Question: I am converting from the following format:
'''
const int four_bytes_per_float = 4;
const int eight_bits_per_byte = 8;
_stereoGraphStreamFormat.mFormatID = kAudioFormatLinearPCM;
_stereoGraphStreamFormat.mFormatFlags = kAudioFormatFlagsNativeFloatPacked | kAudioFormatFlagIsNonInterleaved;
_stereoGraphStreamFormat.mBytesPerPacket = four_bytes_per_float;
_stereoGraphStreamFormat.mFramesPerPacket = 1;
_stereoGraphStreamFormat.mBytesPerFrame = four_bytes_per_float;
_stereoGraphStreamFormat.mChannelsPerFrame = 2;
_stereoGraphStreamFormat.mBitsPerChannel = eight_bits_per_byte * four_bytes_per_float;
_stereoGraphStreamFormat.mSampleRate = 44100;
'''
to the following format:
'''
interleavedAudioDescription.mFormatID = kAudioFormatLinearPCM;
interleavedAudioDescription.mFormatFlags = kAudioFormatFlagIsSignedInteger;
interleavedAudioDescription.mChannelsPerFrame = 2;
interleavedAudioDescription.mBytesPerPacket = sizeof(SInt16)*interleavedAudioDescription.mChannelsPerFrame;
interleavedAudioDescription.mFramesPerPacket = 1;
interleavedAudioDescription.mBytesPerFrame = sizeof(SInt16)*interleavedAudioDescription.mChannelsPerFrame;
interleavedAudioDescription.mBitsPerChannel = 8 * sizeof(SInt16);
interleavedAudioDescription.mSampleRate = 44100;
'''
Using the following code:
'''
int32_t availableBytes = 0;
void* tailL = TPCircularBufferTail(inputBufferL(), &availableBytes);
void* tailR = TPCircularBufferTail(inputBufferR(), &availableBytes);
// If we have no data in the buffer, we simply return
if (availableBytes <= 0)
{
return;
}
// ========== Non-Interleaved to Interleaved (Plus Samplerate Conversion) =========
// Get the number of frames available
UInt32 frames = availableBytes / this->mInputFormat.mBytesPerFrame;
pcmOutputBuffer->mBuffers[0].mDataByteSize = frames * interleavedAudioDescription.mBytesPerFrame;
struct complexInputDataProc_t data = (struct complexInputDataProc_t) { .self = this, .sourceL = tailL, .sourceR = tailR, .byteLength = availableBytes };
// Do the conversion
OSStatus result = AudioConverterFillComplexBuffer(interleavedAudioConverter,
complexInputDataProc,
&data,
&frames,
pcmOutputBuffer,
NULL);
// Tell the buffers how much data we consumed during the conversion so that it can be removed
TPCircularBufferConsume(inputBufferL(), availableBytes);
TPCircularBufferConsume(inputBufferR(), availableBytes);
// ========== Buffering Of Interleaved Samples =========
// If we got converted frames back from the converter, we want to add it to a separate buffer
if (frames > 0)
{
// Make sure we have enough space in the buffer to store the new data
TPCircularBufferHead(&pcmCircularBuffer, &availableBytes);
if (availableBytes > pcmOutputBuffer->mBuffers[0].mDataByteSize)
{
// Add the newly converted data to the buffer
TPCircularBufferProduceBytes(&pcmCircularBuffer, pcmOutputBuffer->mBuffers[0].mData, frames * interleavedAudioDescription.mBytesPerFrame);
}
else
{
printf("No Space in Buffer
");
}
}
'''
However I am getting the following output:

It should be a perfect sine wave, however as you can see it is not.
I have been working on this for days now and just can't seem to find where it is going wrong.
Can anyone see something that I might be missing?
Buffer initialisation:
'''
TPCircularBuffer pcmCircularBuffer;
static SInt16 pcmOutputBuf[BUFFER_SIZE];
pcmOutputBuffer = (AudioBufferList*)malloc(sizeof(AudioBufferList));
pcmOutputBuffer->mNumberBuffers = 1;
pcmOutputBuffer->mBuffers[0].mNumberChannels = 2;
pcmOutputBuffer->mBuffers[0].mData = pcmOutputBuf;
TPCircularBufferInit(&pcmCircularBuffer, BUFFER_SIZE);
'''
Complex input data proc:
'''
static OSStatus complexInputDataProc(AudioConverterRef inAudioConverter,
UInt32 *ioNumberDataPackets,
AudioBufferList *ioData,
AudioStreamPacketDescription **outDataPacketDescription,
void *inUserData) {
struct complexInputDataProc_t *arg = (struct complexInputDataProc_t*)inUserData;
BroadcastingServices::MP3Encoder *self = (BroadcastingServices::MP3Encoder*)arg->self;
if ( arg->byteLength <= 0 )
{
*ioNumberDataPackets = 0;
return 100; //kNoMoreDataErr;
}
UInt32 framesAvailable = arg->byteLength / self->interleavedAudioDescription.mBytesPerFrame;
if (*ioNumberDataPackets > framesAvailable)
{
*ioNumberDataPackets = framesAvailable;
}
ioData->mBuffers[0].mData = arg->sourceL;
ioData->mBuffers[0].mDataByteSize = arg->byteLength;
ioData->mBuffers[1].mData = arg->sourceR;
ioData->mBuffers[1].mDataByteSize = arg->byteLength;
arg->byteLength = 0;
return noErr;
'''
}
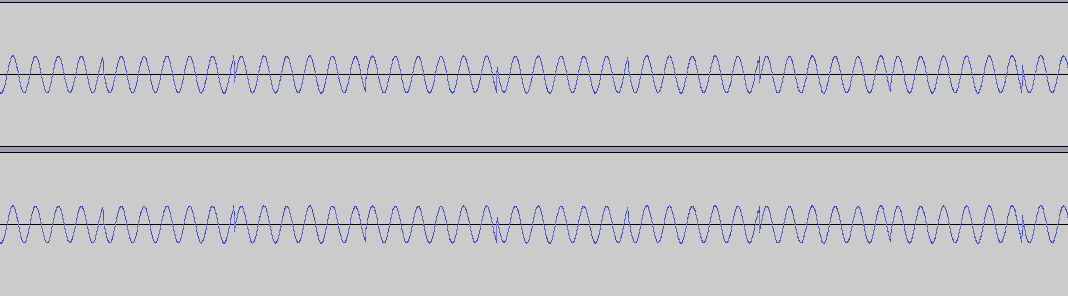
Answer: I see a few things that raise a red flag.
1) as mentioned in a comment above, the fact that you are overwriting availableBytes for the left input with that from the right:
'''
void* tailL = TPCircularBufferTail(inputBufferL(), &availableBytes);
void* tailR = TPCircularBufferTail(inputBufferR(), &availableBytes);
'''
If the two input streams are changing asynchronously to this code then most certainly you have a race condition.
2) Truncation errors: 'availableBytes' is not necessarily a multiple of bytes per frame. If not then the following bit of code could cause you to consume more bytes than you actually converted.
'''
void* tailL = TPCircularBufferTail(inputBufferL(), &availableBytes);
void* tailR = TPCircularBufferTail(inputBufferR(), &availableBytes);
...
UInt32 frames = availableBytes / this->mInputFormat.mBytesPerFrame;
...
TPCircularBufferConsume(inputBufferL(), availableBytes);
TPCircularBufferConsume(inputBufferR(), availableBytes);
'''
3) If the output buffer is not ready to consume all of the input you just throw the input buffer away. That happens in this code.
'''
if (availableBytes > pcmOutputBuffer->mBuffers[0].mDataByteSize)
{
...
}
else
{
printf("No Space in Buffer
");
}
'''
I'd be really curious if your seeing the print output.
Here's is how I would suggest doing it. It's going to be pseudo-codeish since I don't have anything necessary to compile and test it.
'''
int32_t availableBytesInL = 0;
int32_t availableBytesInR = 0;
int32_t availableBytesOut = 0;
// figure out how many bytes are available in each buffer.
void* tailL = TPCircularBufferTail(inputBufferL(), &availableBytesInL);
void* tailR = TPCircularBufferTail(inputBufferR(), &availableBytesInR);
TPCircularBufferHead(&pcmCircularBuffer, &availableBytesOut);
// figure out how many full frames are available
UInt32 framesInL = availableBytesInL / mInputFormat.mBytesPerFrame;
UInt32 framesInR = availableBytesInR / mInputFormat.mBytesPerFrame;
UInt32 framesOut = availableBytesOut / interleavedAudioDescription.mBytesPerFrame;
// figure out how many frames to process this time.
UInt32 frames = min(min(framesInL, framesInL), framesOut);
if (frames == 0)
return;
int32_t bytesConsumed = frames * mInputFormat.mBytesPerFrame;
struct complexInputDataProc_t data = (struct complexInputDataProc_t) {
.self = this, .sourceL = tailL, .sourceR = tailR, .byteLength = bytesConsumed };
// Do the conversion
OSStatus result = AudioConverterFillComplexBuffer(interleavedAudioConverter,
complexInputDataProc,
&data,
&frames,
pcmOutputBuffer,
NULL);
int32_t bytesProduced = frames * interleavedAudioDescription.mBytesPerFrame;
// Tell the buffers how much data we consumed during the conversion so that it can be removed
TPCircularBufferConsume(inputBufferL(), bytesConsumed);
TPCircularBufferConsume(inputBufferR(), bytesConsumed);
TPCircularBufferProduceBytes(&pcmCircularBuffer, pcmOutputBuffer->mBuffers[0].mData, bytesProduced);
'''
Basically what I've done here is to figure out up front how many frames should be processed making sure I'm only processing as many frames as the output buffer can handle. If it were me I'd also add some checking for buffer underruns on the output and buffer overruns on the input. Finally, I'm not exactly sure of the semantics of 'AudioConverterFillComplexBuffer' wrt the 'frame' parameter that is passing in and out. It's conceivable that the # frames out would be less or more than the number of frames in. Although, since your not doing sample rate conversion that's probably not going to happen. I've attempted to account for that condition by assigning 'bytesProduced' after the conversion.
Hope this helps. If not you have 2 other clues. One is that the drop outs are periodic and two is that the size of the drop outs looks to be about the same. If you can figure out how many samples each are then you can look for those numbers in your code.